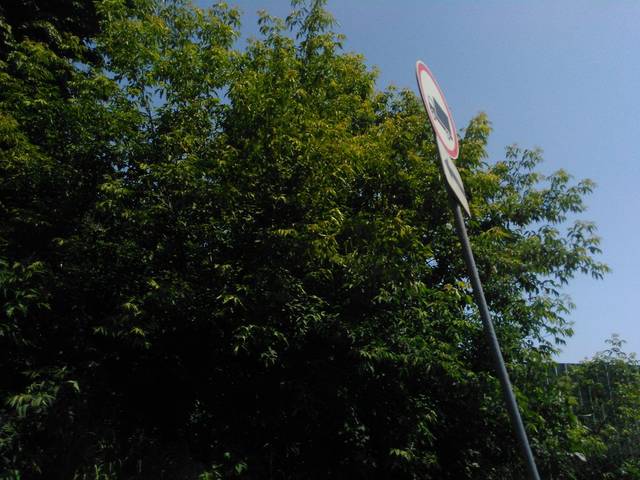
Region: Russia
Coordinates: 55.812, 38.163